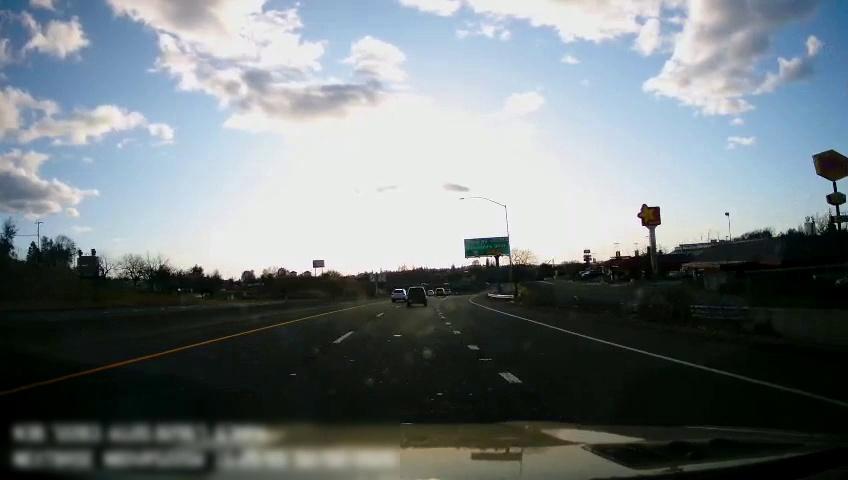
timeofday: Day
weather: Sunny
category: Drivable Space
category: Vehicles | SUV
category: Vehicles | SUV
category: Vehicles | Car
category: Lanes | Current Lane
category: Lanes | Alternate Lane
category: Lanes | Alternate Lane
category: Lanes | Current Lane
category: Traffic | Signs